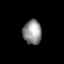
Tissue: skin
Cell type: Epithelial cells
Senescence score: 0.2498
Nuclear area (px): 450
Mean DAPI intensity: 142.973